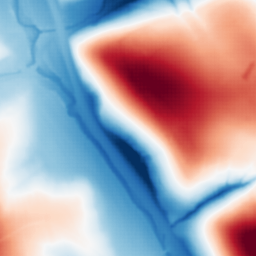
Category: multiscale
Decomposition family: dog_multiscale
Decomposition parameters: sigma_ratio: 2
n_scales: 6
base_sigma: 1
Upsampling method: sinc_hamming
Upsampling parameters: scale: 8
kernel_size: 16
Upsampling scale: 8